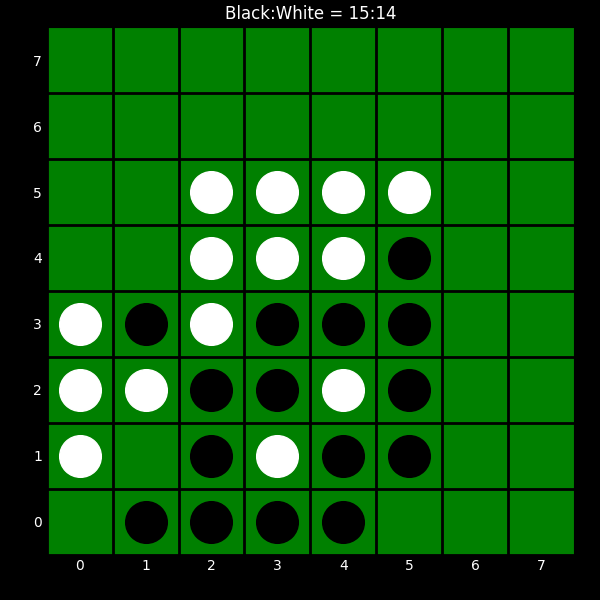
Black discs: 15
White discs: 14